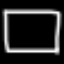
Label: square